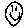
Label: smiley face